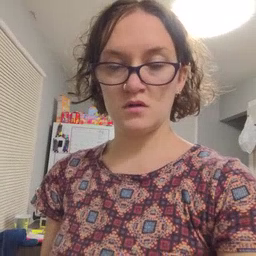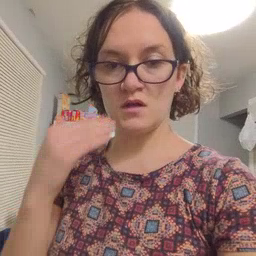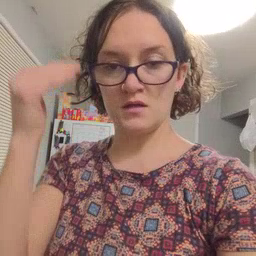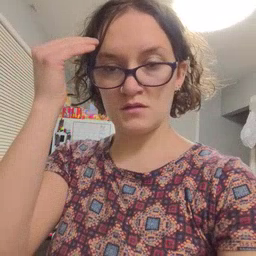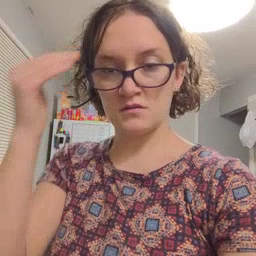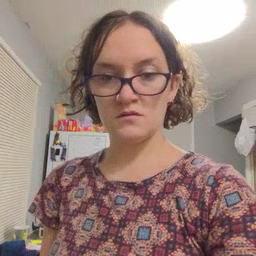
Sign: head